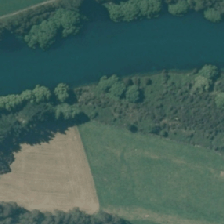
Land cover: herbaceous_freshwater_vege